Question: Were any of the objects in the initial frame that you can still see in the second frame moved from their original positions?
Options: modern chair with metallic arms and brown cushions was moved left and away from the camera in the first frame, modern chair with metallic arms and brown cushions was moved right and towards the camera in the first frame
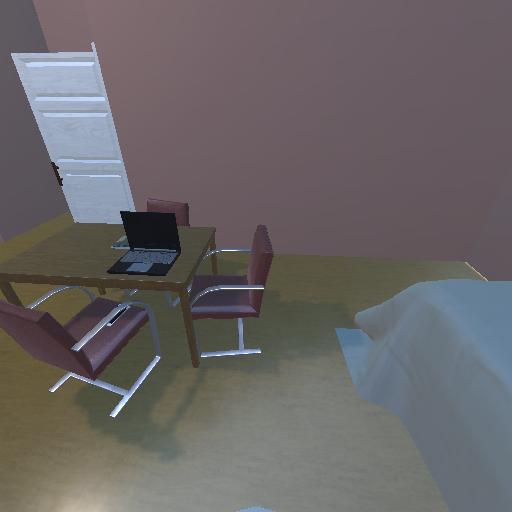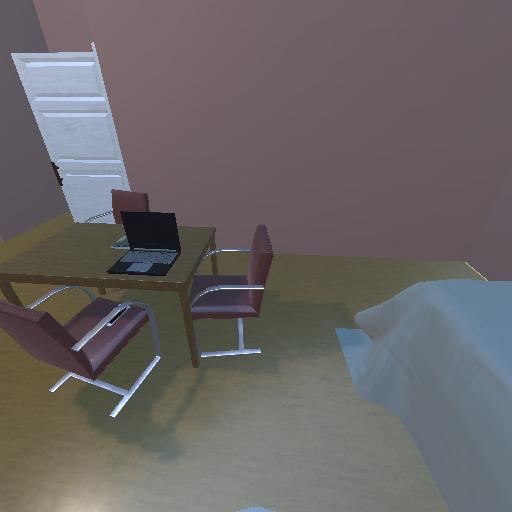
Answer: modern chair with metallic arms and brown cushions was moved left and away from the camera in the first frame